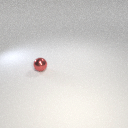
small red metal sphere